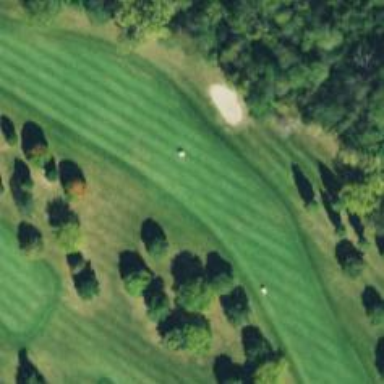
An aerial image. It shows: Golf hole.